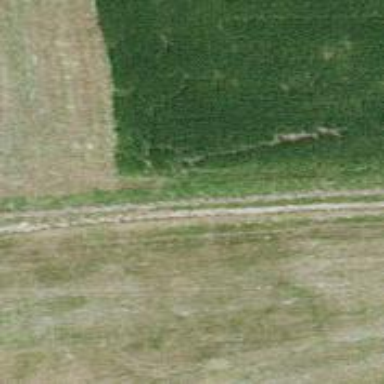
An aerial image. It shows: Grass track with grade4 surface.